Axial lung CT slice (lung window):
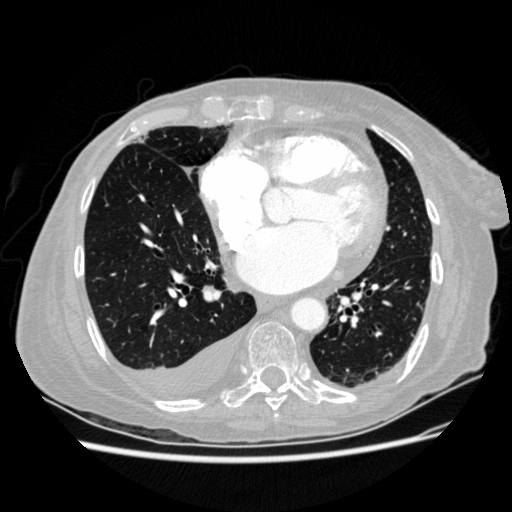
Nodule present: no